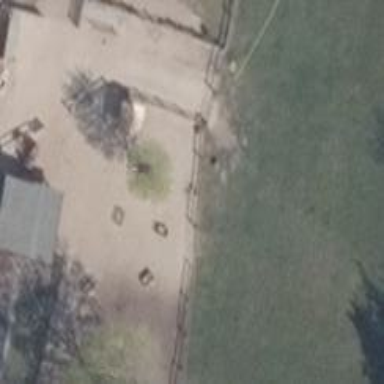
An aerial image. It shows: Animal shelter.